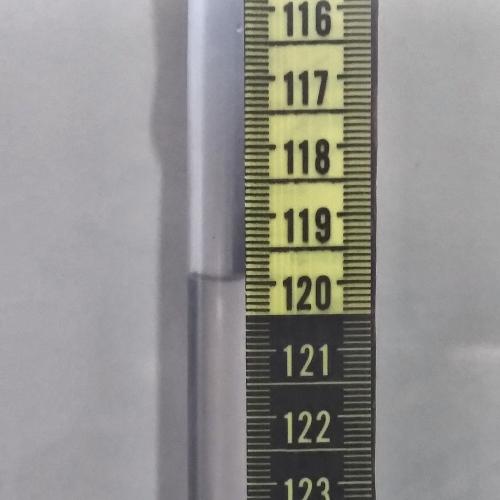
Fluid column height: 119.9 cm